Interaction volume radius: 10 \u00c5
Interaction volume height: 10 \u00c5
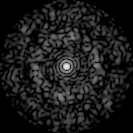
Disorder parameter: 0.8176